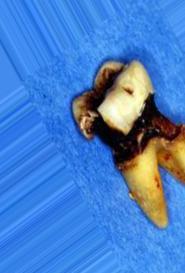
Condition: Tooth Discoloration